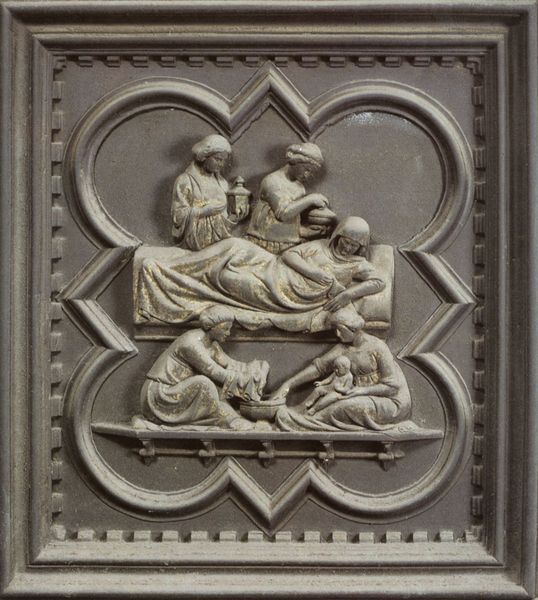
Titel: Südportal
Künstler: Andrea Pisano
Standort: Florenz, Baptisterium (EU - I - Toskana)
Schlagwörter: diener, kind, gotik, portal, florenz, waschung, hospital, pflege, wochenbett, diener waschung, waschung kind